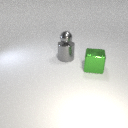
large green metal cube in front of large gray metal cylinder